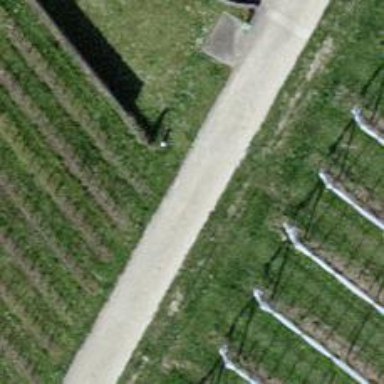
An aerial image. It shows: Concrete agricultural track with grade1 quality.